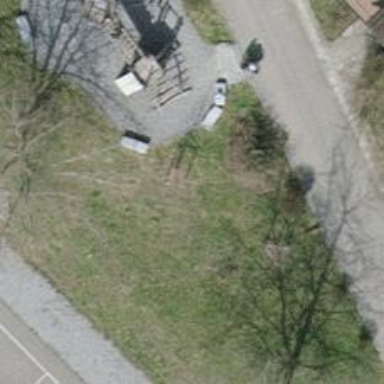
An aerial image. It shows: Playground area for leisure activities on the land.